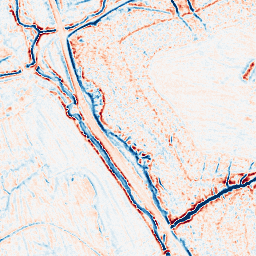
Category: edge_preserving
Decomposition family: bilateral
Decomposition parameters: d: 9
sigma_color: 100
sigma_space: 50
Upsampling method: sinc_blackman
Upsampling parameters: scale: 2
kernel_size: 8
Upsampling scale: 2